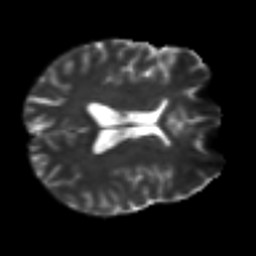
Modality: T2w
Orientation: axial
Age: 29
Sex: male
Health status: healthy
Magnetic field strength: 3 T
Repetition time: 9 s
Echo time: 0.093 s